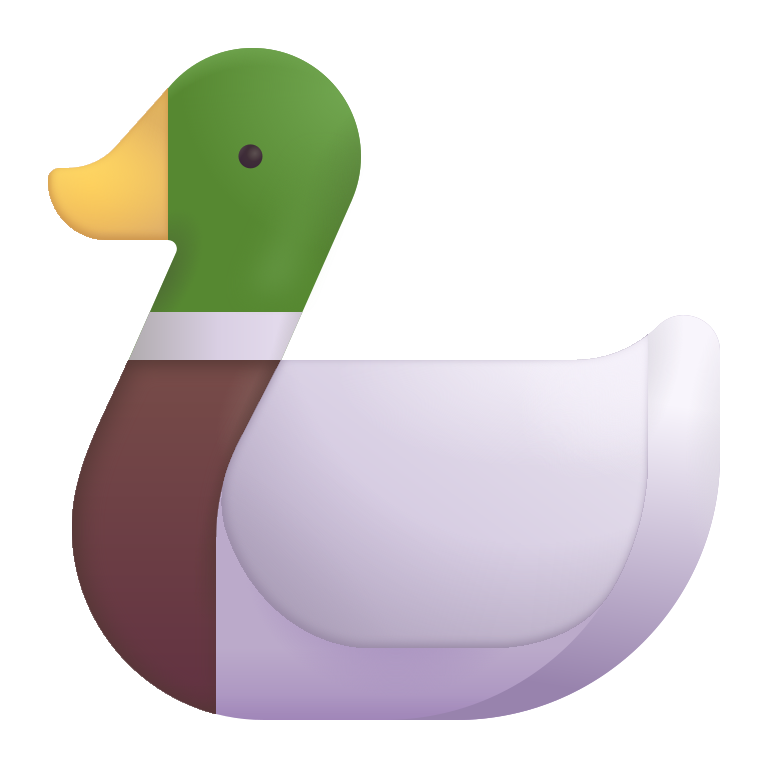
duck color